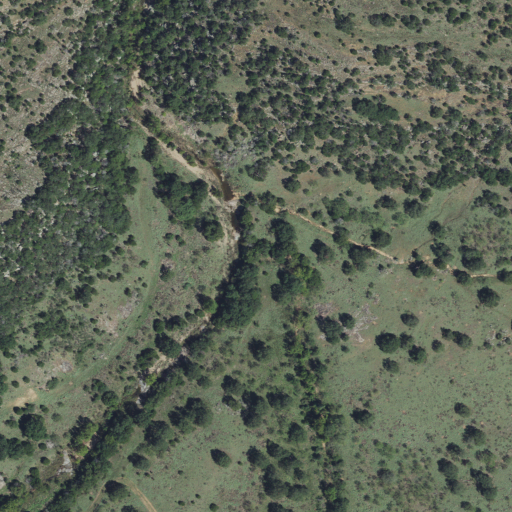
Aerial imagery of valley in Texas named Potts Hollow containing shrub, evergreen forest, deciduous forest, and grassland